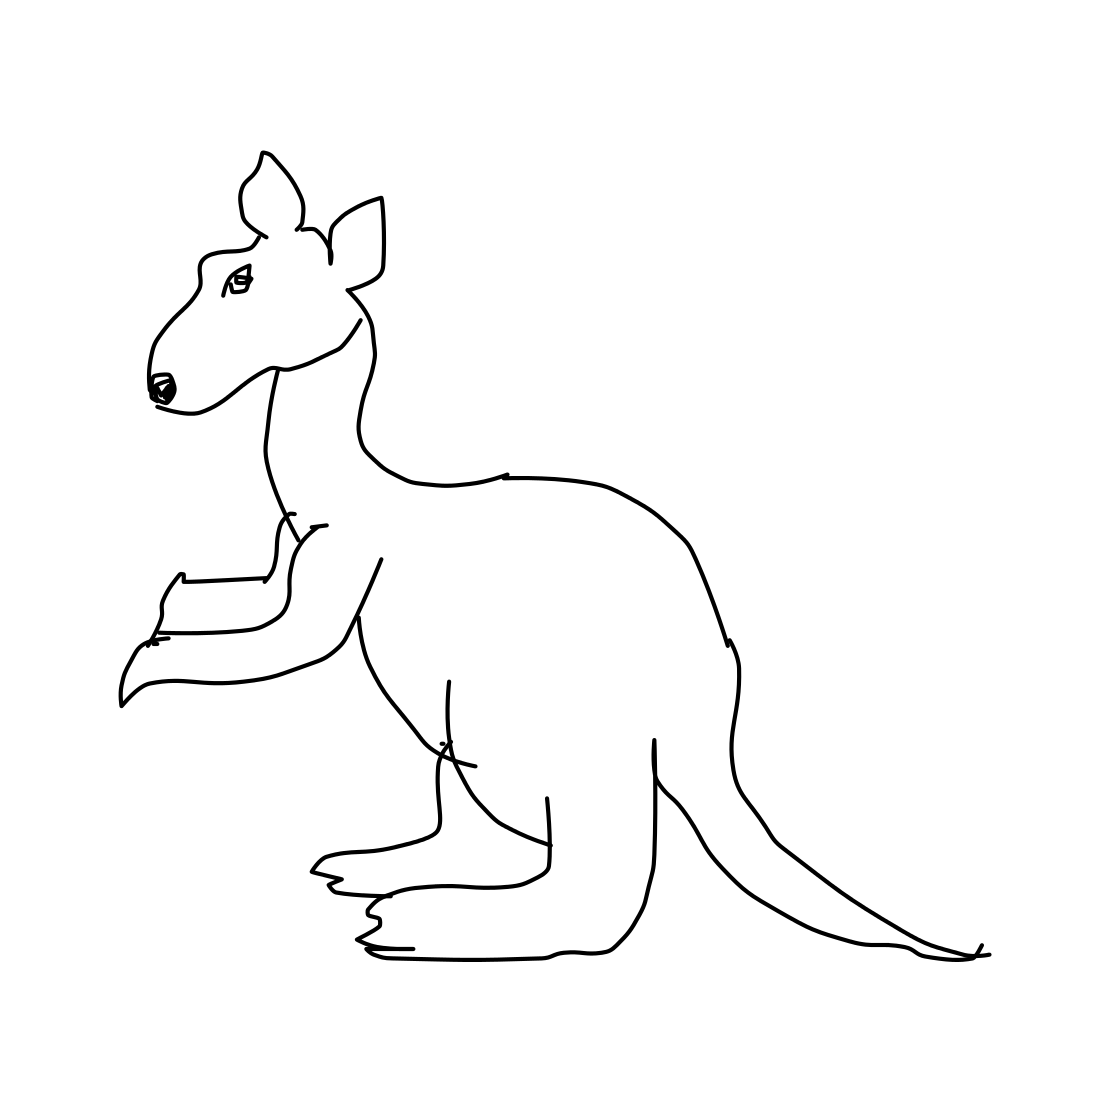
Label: kangaroo